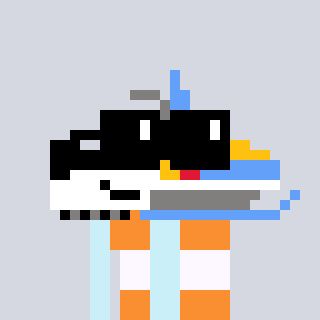
a pixel art character with square black sunglasses, a snowmobile-shaped head and a cold-colored body on a cool background